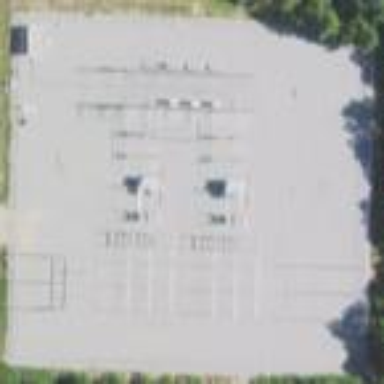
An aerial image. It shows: Distribution level power substation enclosed by fence.